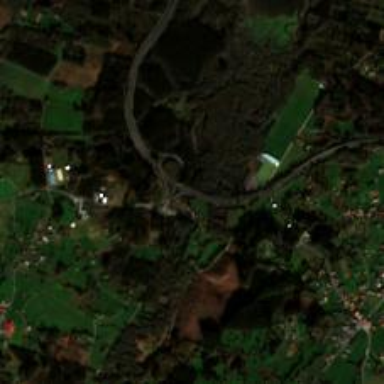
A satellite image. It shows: Motorway junction.